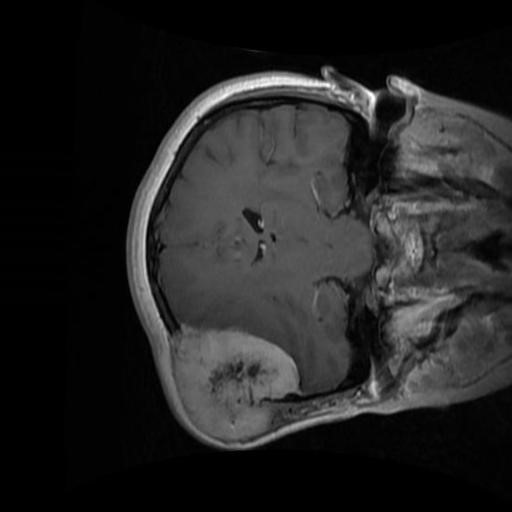
Label: brain_menin